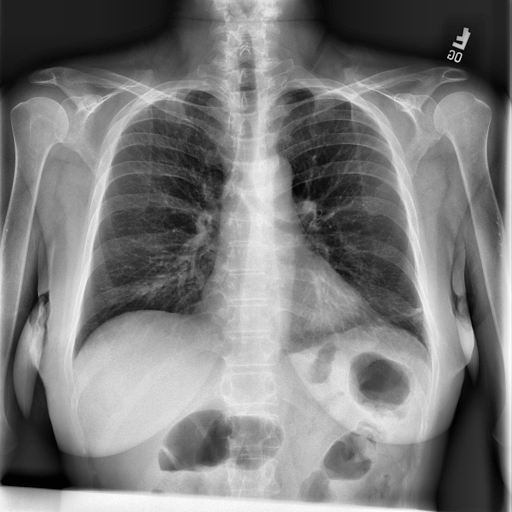
Finding: NORMAL